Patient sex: M
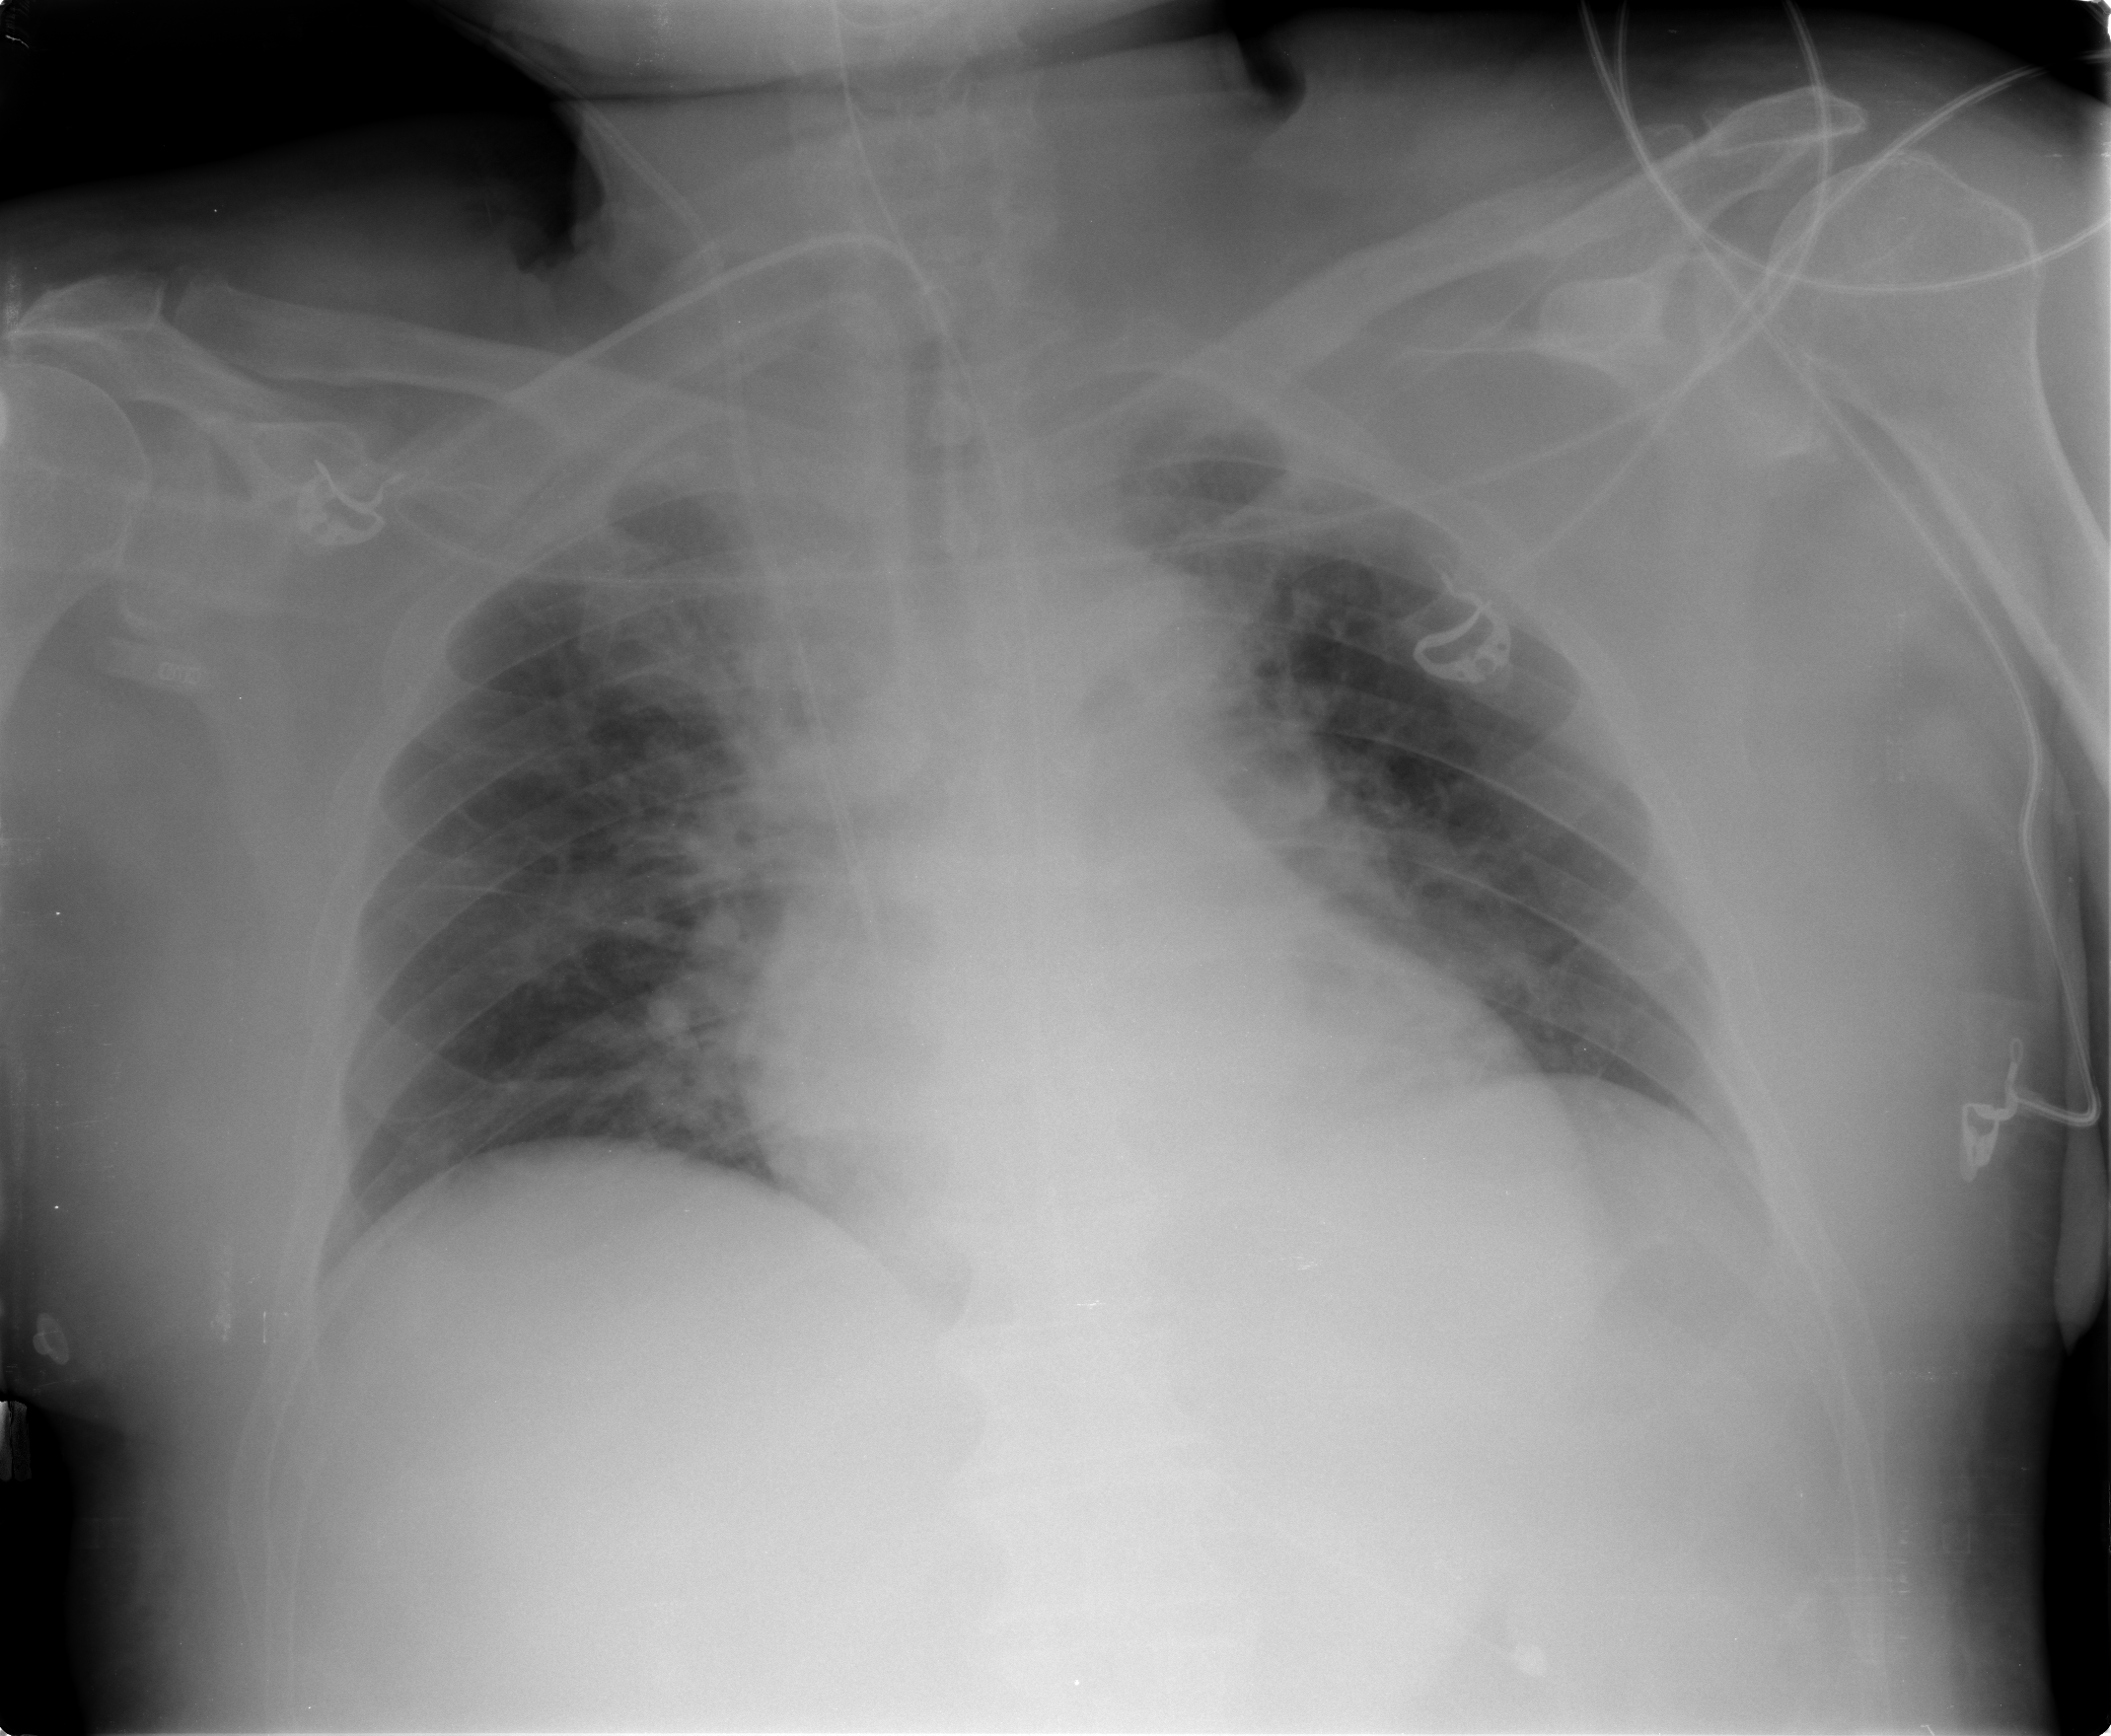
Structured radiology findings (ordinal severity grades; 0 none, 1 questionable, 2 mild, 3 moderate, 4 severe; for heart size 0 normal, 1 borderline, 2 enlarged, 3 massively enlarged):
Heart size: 1
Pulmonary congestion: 2
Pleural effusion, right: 2
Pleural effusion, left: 2
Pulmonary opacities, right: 2
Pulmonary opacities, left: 1
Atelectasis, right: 2
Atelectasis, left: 2